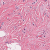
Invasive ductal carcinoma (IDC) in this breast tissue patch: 0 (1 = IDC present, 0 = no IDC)